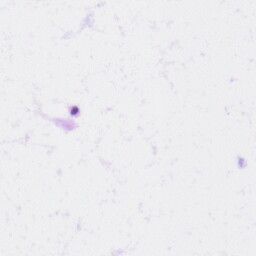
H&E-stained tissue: Liver